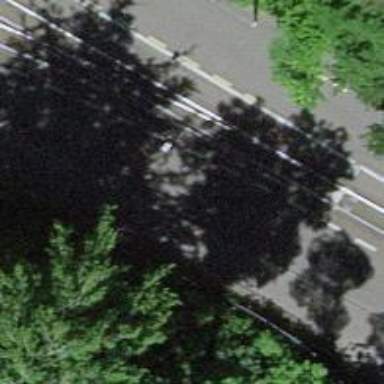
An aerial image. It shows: Railway switch.